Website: bh-photo
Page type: payment
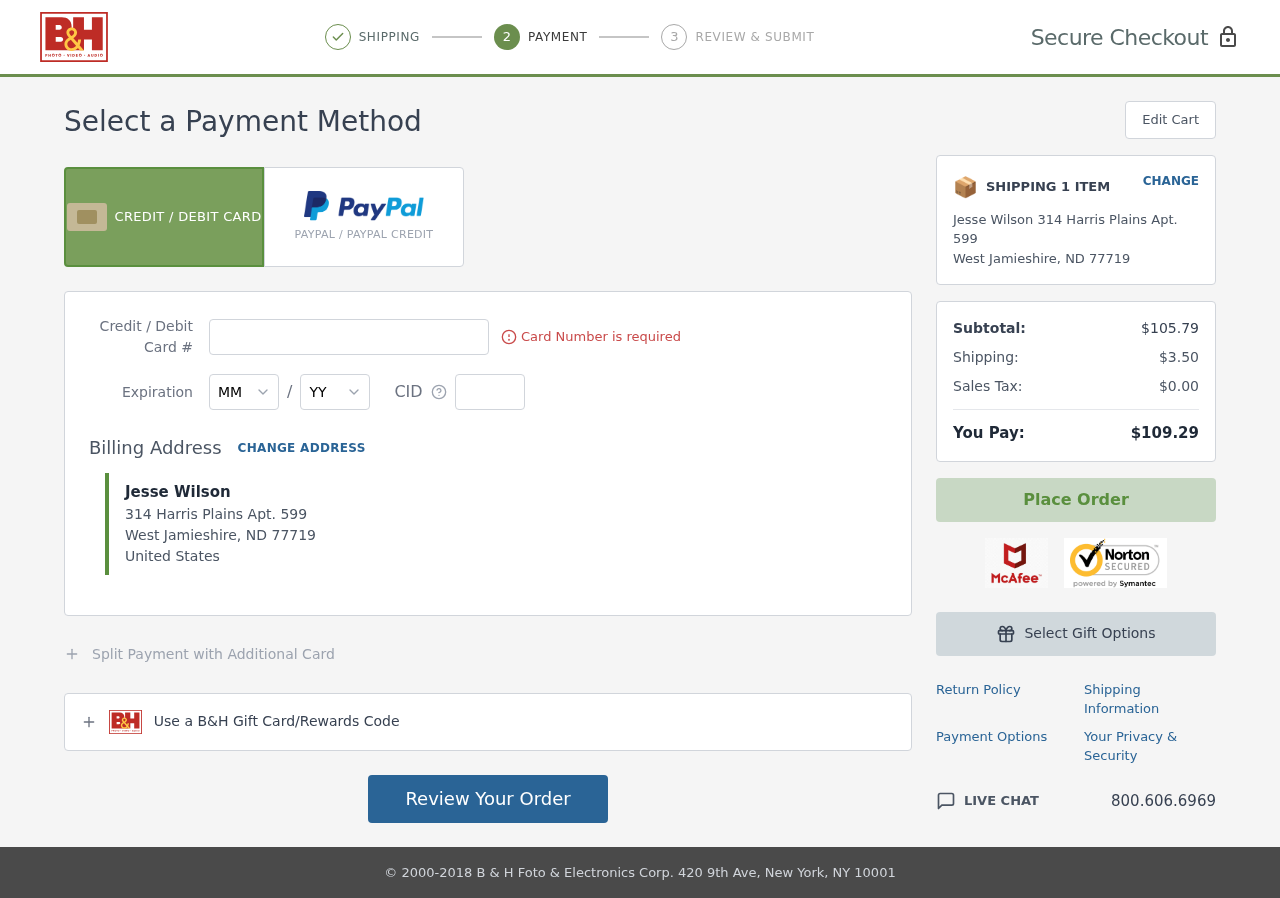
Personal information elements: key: PII_CARD_CVV
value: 691
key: PII_CARD_EXPIRY_MONTH
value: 02
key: PII_CARD_EXPIRY_YEAR
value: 28
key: PII_CARD_NUMBER
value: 2231 9624 7960 2524
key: PII_CITY
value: West Jamieshire
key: PII_COUNTRY
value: United States
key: PII_FULLNAME
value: Jesse Wilson
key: PII_POSTCODE
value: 77719
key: PII_STATE_ABBR
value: ND
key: PII_STREET
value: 314 Harris Plains Apt. 599
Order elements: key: ORDER_NUM_ITEMS
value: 1
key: ORDER_SUBTOTAL
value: $105.79
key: ORDER_SHIPPING_COST
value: $3.50
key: ORDER_TAX
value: $0.00
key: ORDER_TOTAL
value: $109.29